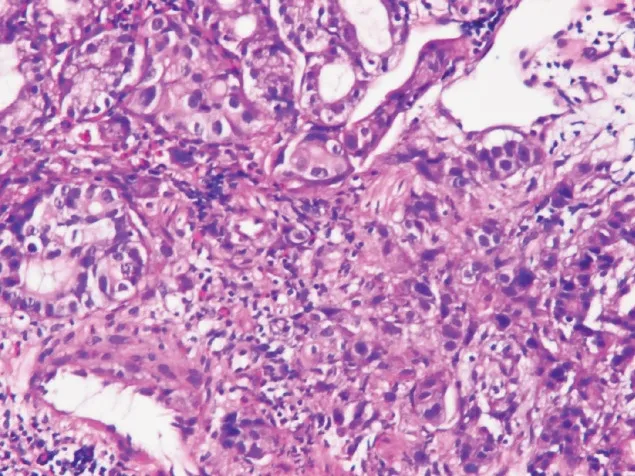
Poorly differentiated carcinoma of stomach, lesser curvature site, endoscopic biopsy (haematoxylin and eosin stain x400).
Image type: pathology (h&e)